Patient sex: M
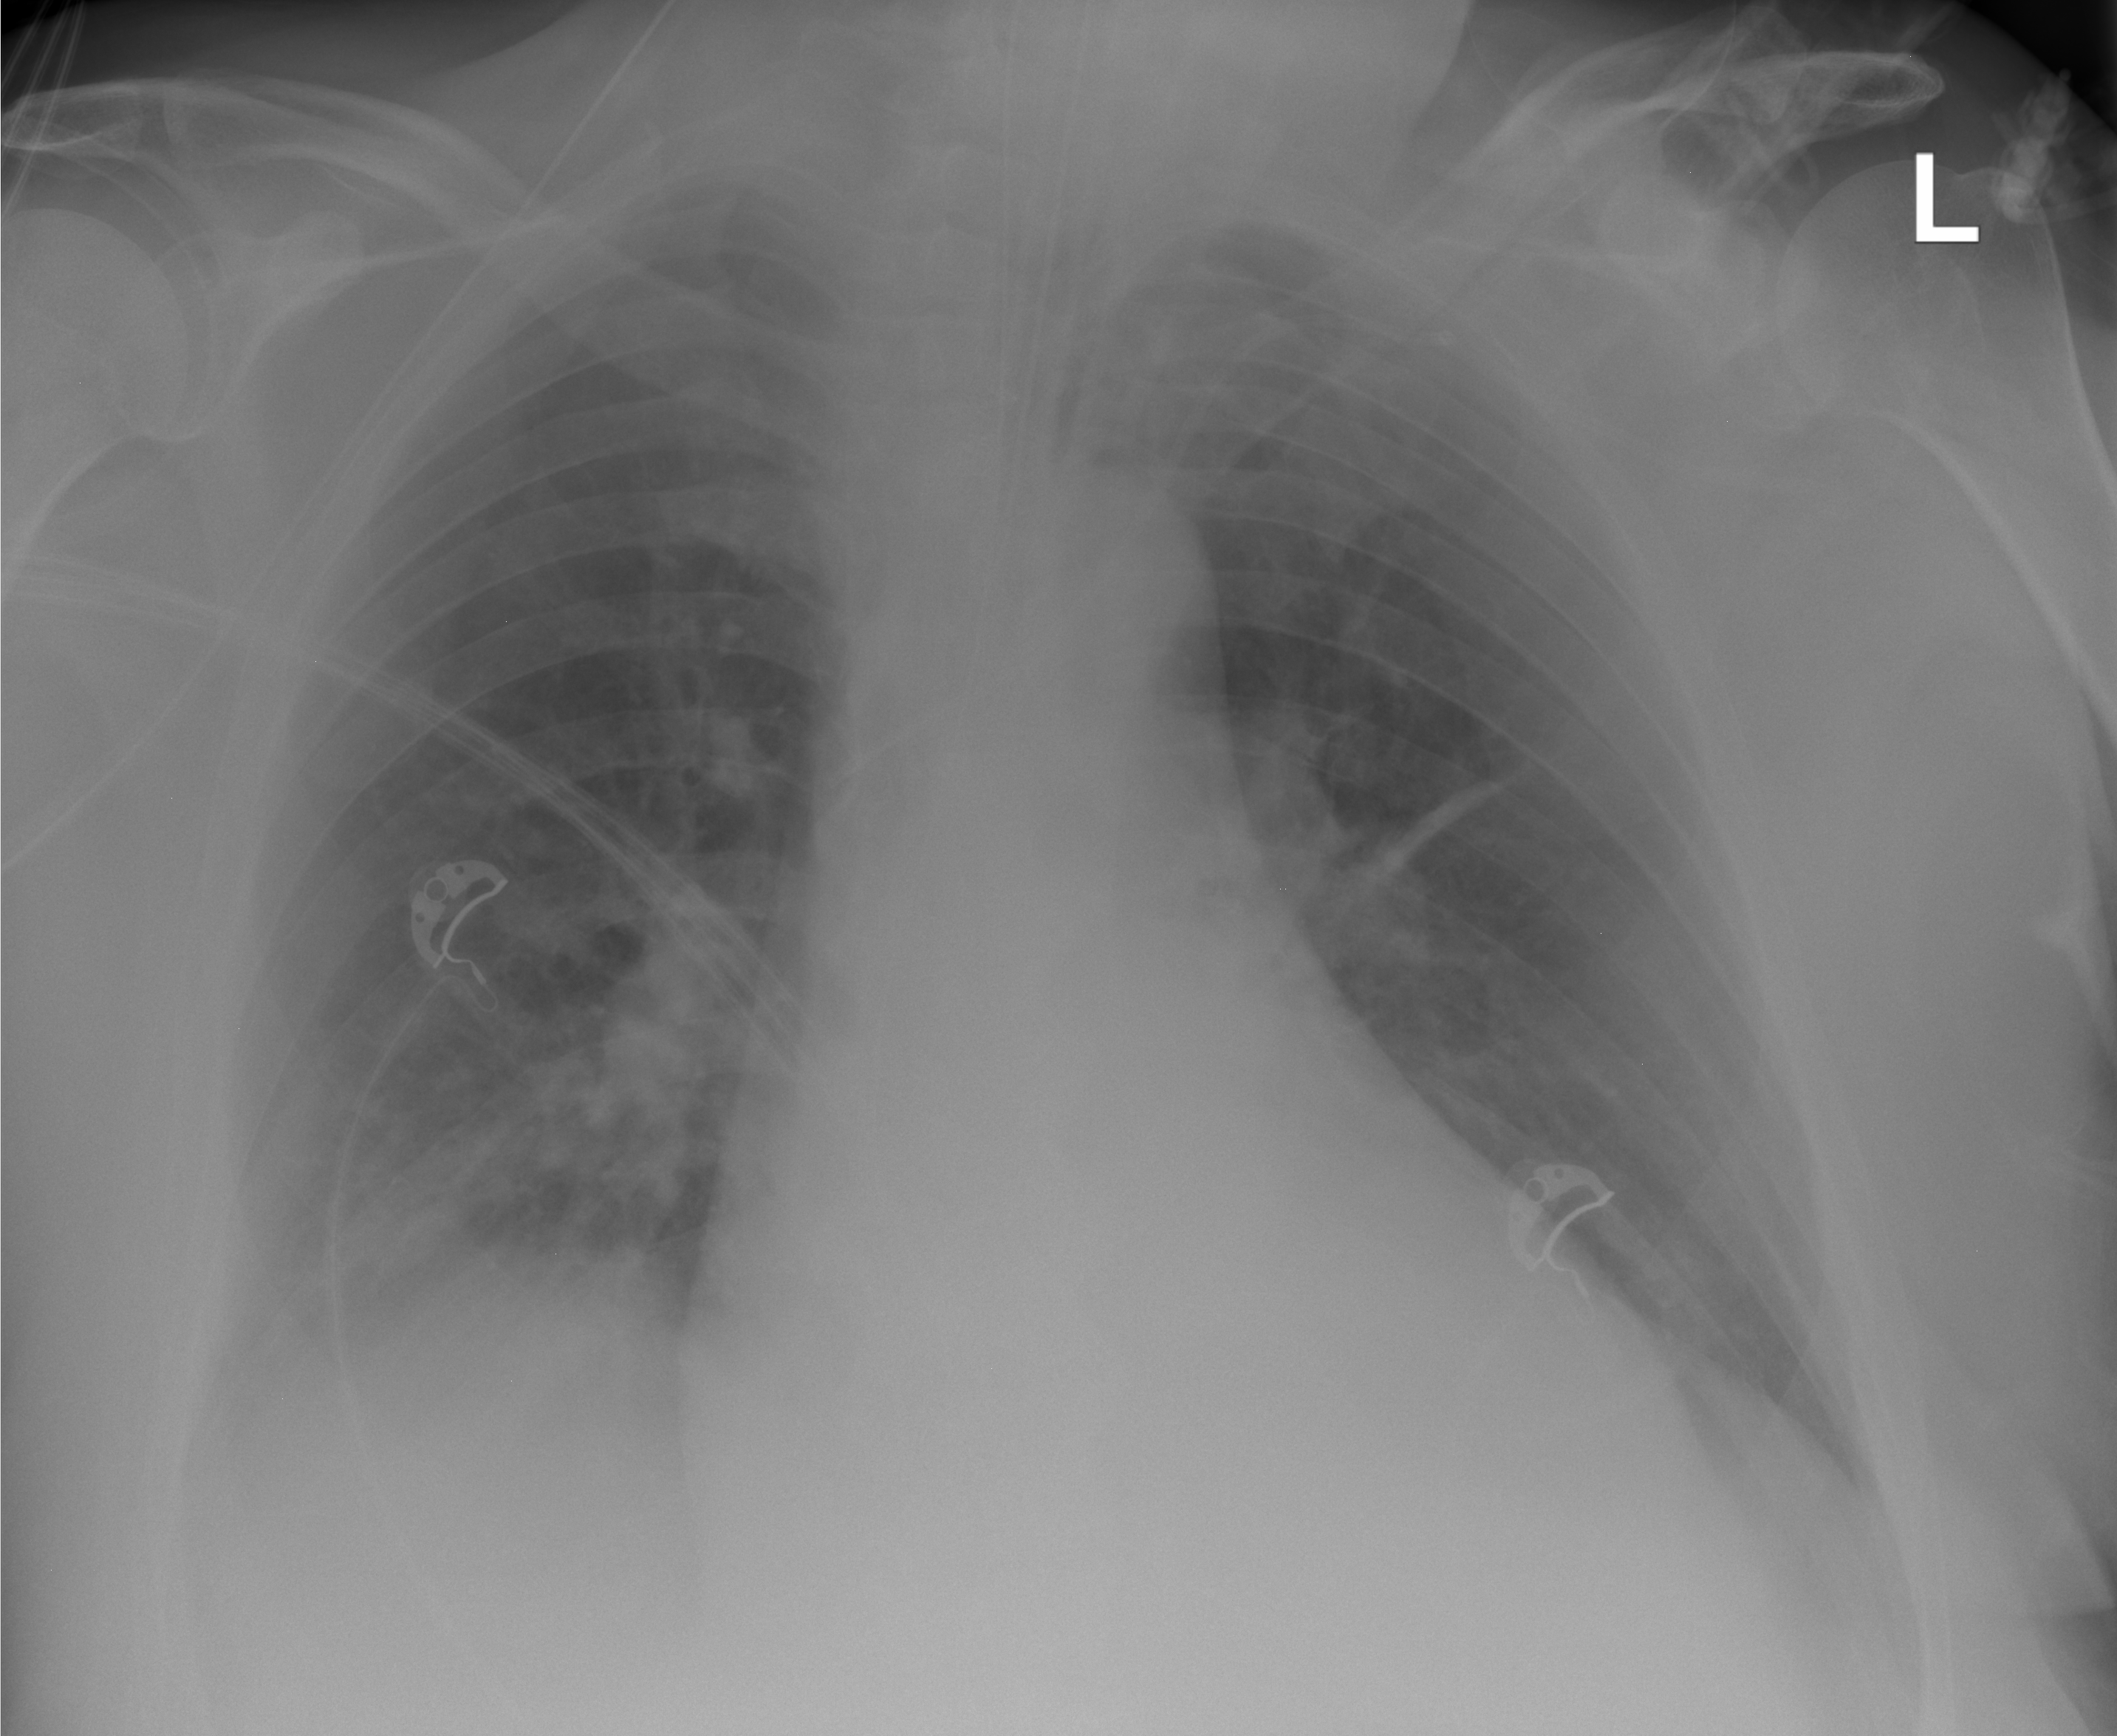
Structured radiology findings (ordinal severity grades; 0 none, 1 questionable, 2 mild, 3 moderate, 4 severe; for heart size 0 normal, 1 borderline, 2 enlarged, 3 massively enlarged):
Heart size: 2
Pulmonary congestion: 1
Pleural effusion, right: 0
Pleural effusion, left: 1
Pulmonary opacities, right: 2
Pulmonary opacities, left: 0
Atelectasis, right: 2
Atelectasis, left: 1